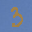
Label: 3